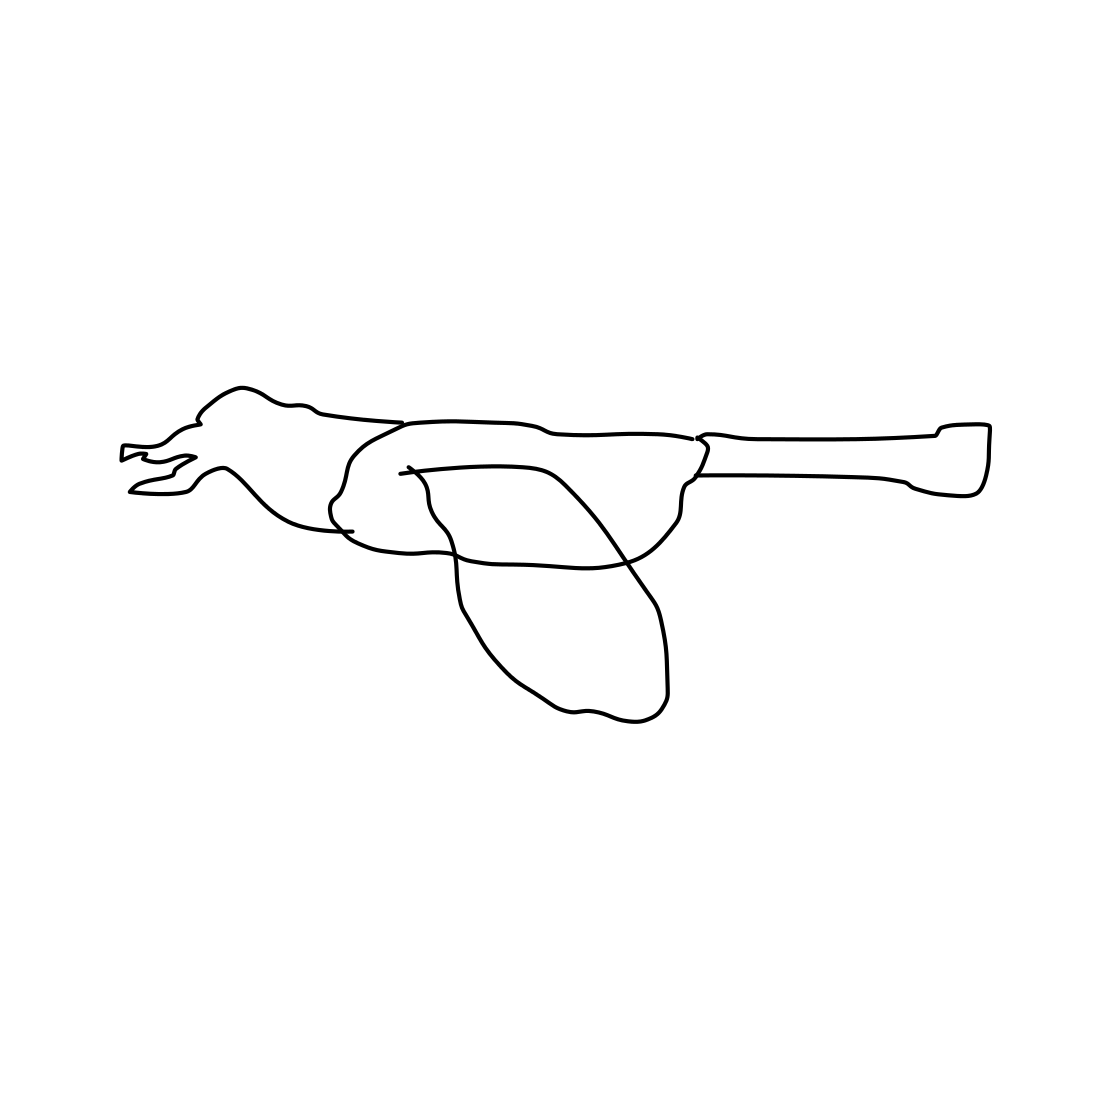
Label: flying bird